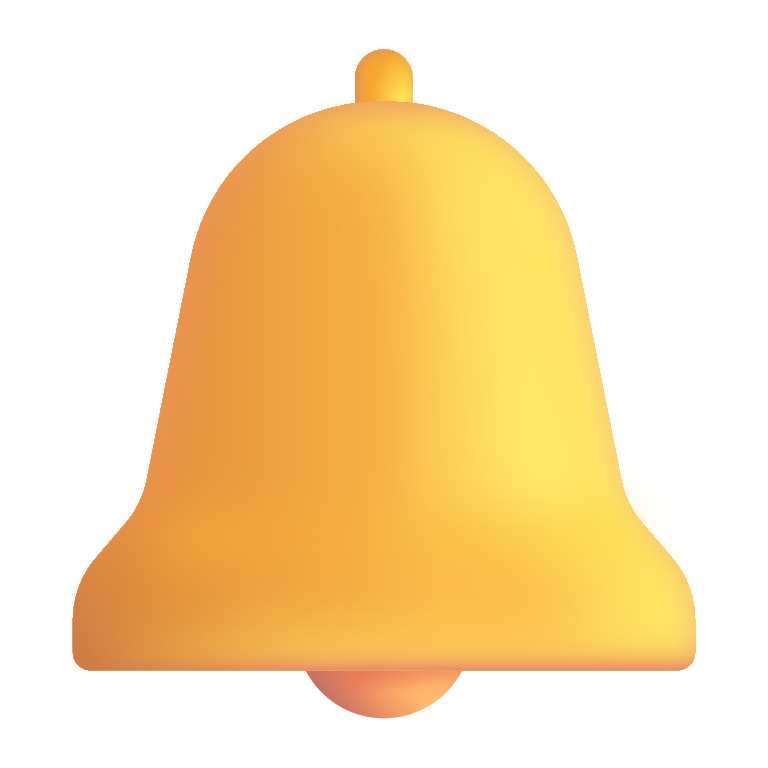
bell color